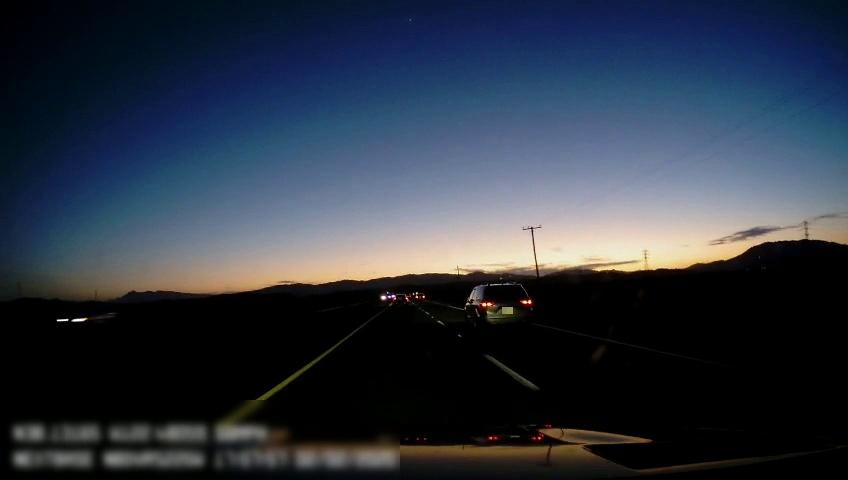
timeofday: Dusk/Dawn/Twilight
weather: Sunny
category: Drivable Space
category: Vehicles | Car
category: Vehicles | SUV
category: Vehicles | SUV
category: Vehicles | SUV
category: Lanes | Alternate Lane
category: Lanes | Current Lane
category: Lanes | Current Lane